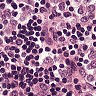
Metastatic tissue present: yes